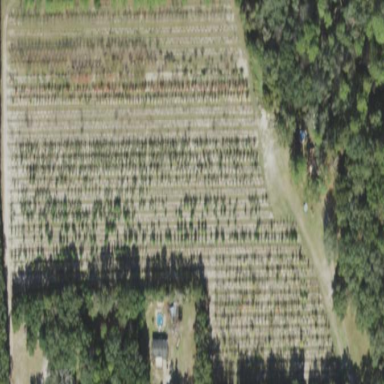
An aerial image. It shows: Plant nursery cultivating trees.